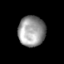
Tissue: skin
Cell type: Epithelial cells
Senescence score: 0.9205
Nuclear area (px): 803
Mean DAPI intensity: 152.567